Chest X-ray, AP view. Patient: 60 years old, sex M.
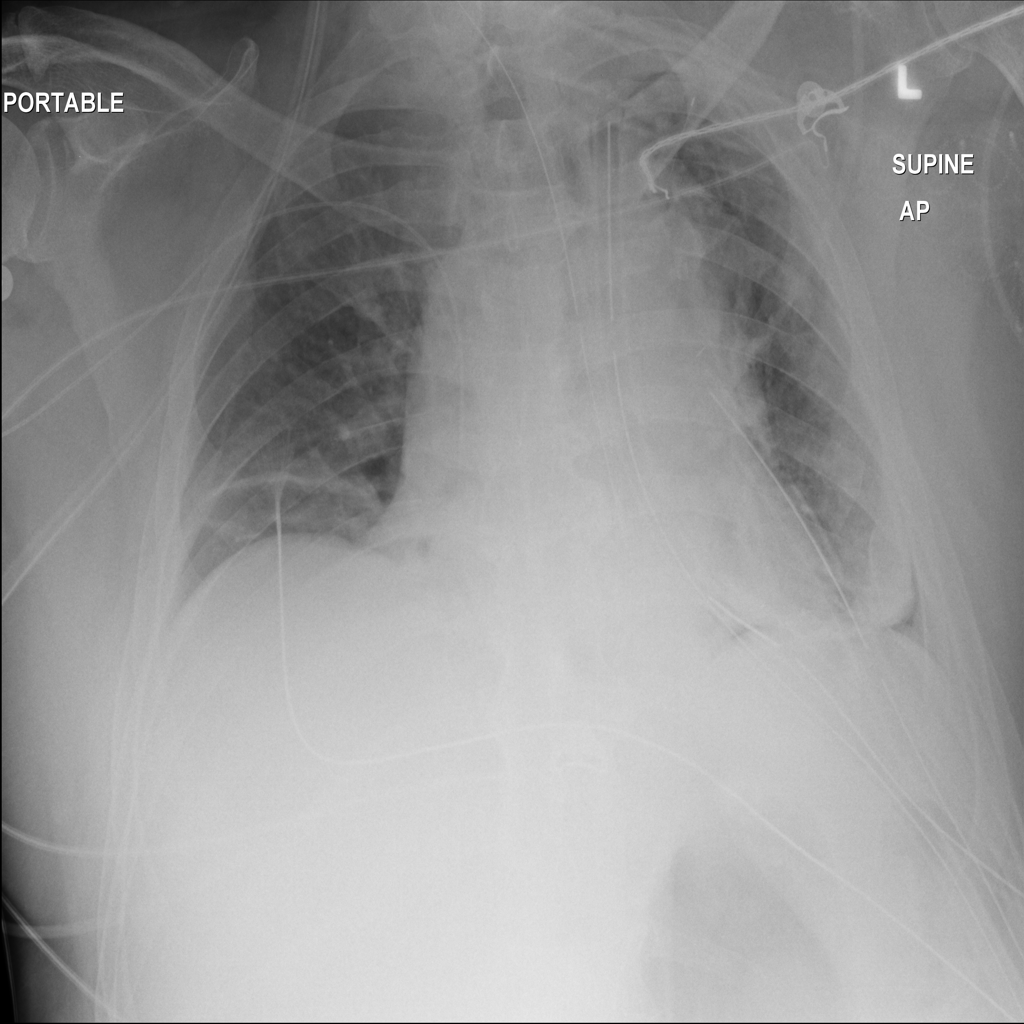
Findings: Atelectasis, Pneumothorax